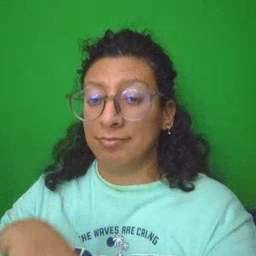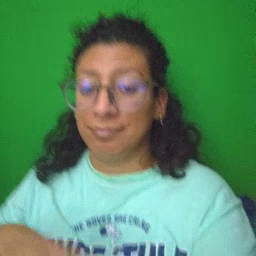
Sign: orange